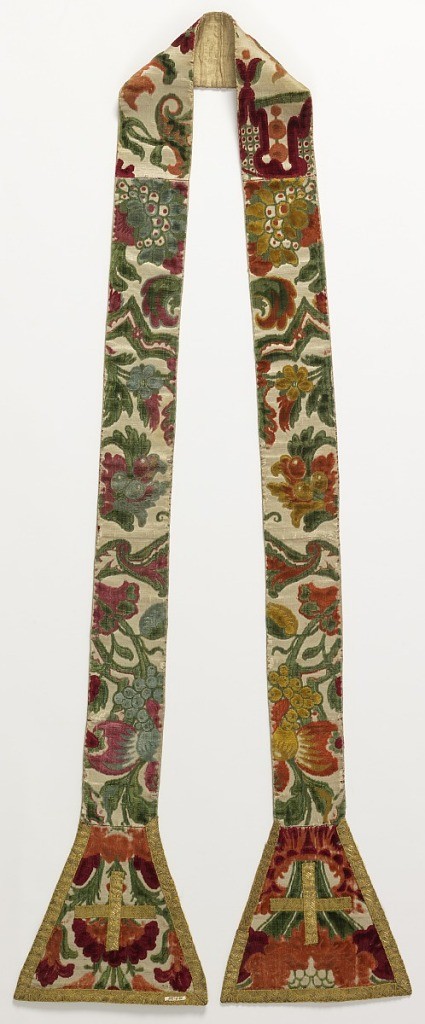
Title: Stole
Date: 17th century
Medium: silk, linen, metallic thread
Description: Stole of polychrome cut and uncut velvet on a white satin ground in a floral design. Ends trimmed with gold ribbon. Backed with linen.